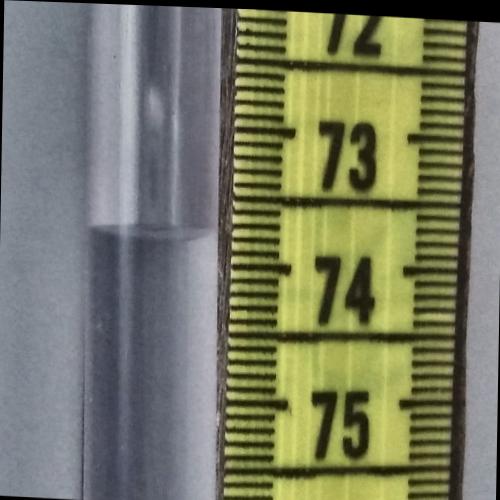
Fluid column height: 73.8 cm